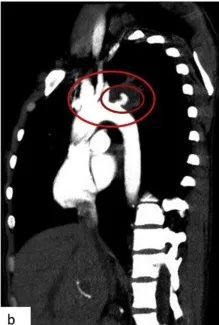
B: MIP parasagittal.
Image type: radiology (ct)